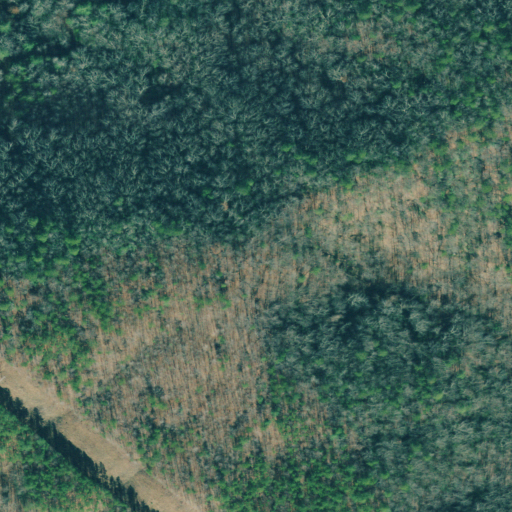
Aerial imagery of mountain in Georgia named Sheep Knob containing deciduous forest, mixed forest, open development, shrub, and evergreen forest